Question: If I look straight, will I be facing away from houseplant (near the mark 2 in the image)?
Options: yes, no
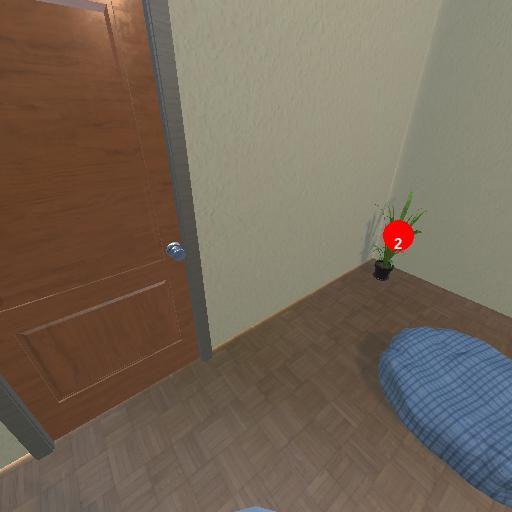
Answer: yes